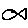
Label: fish